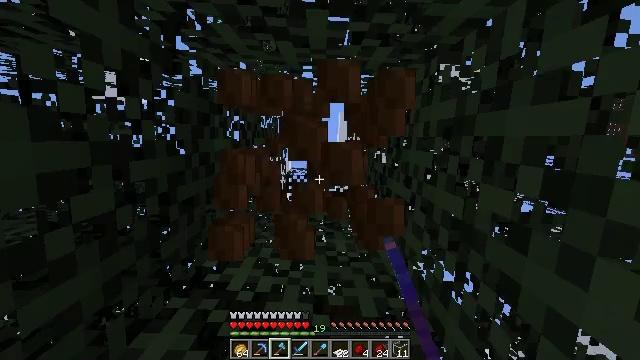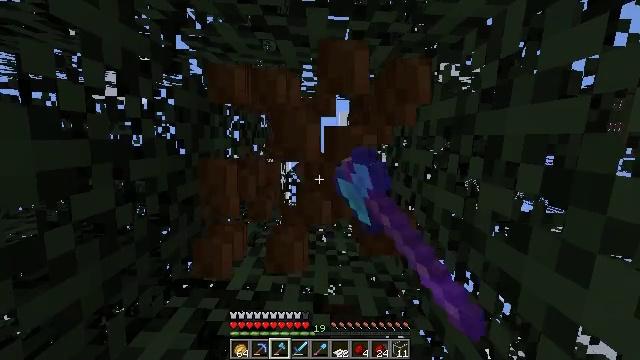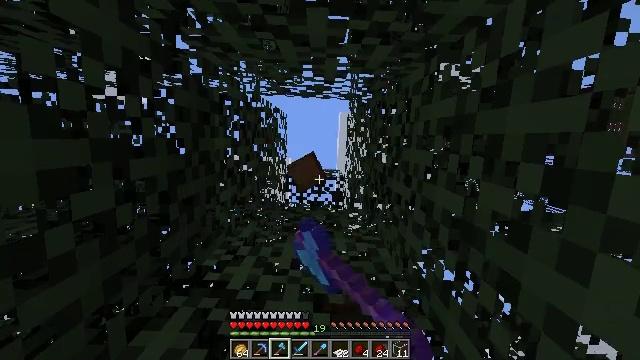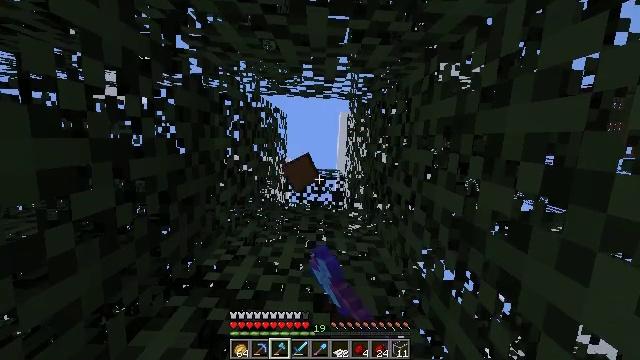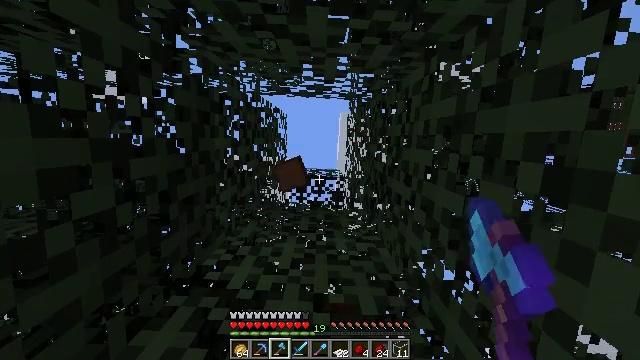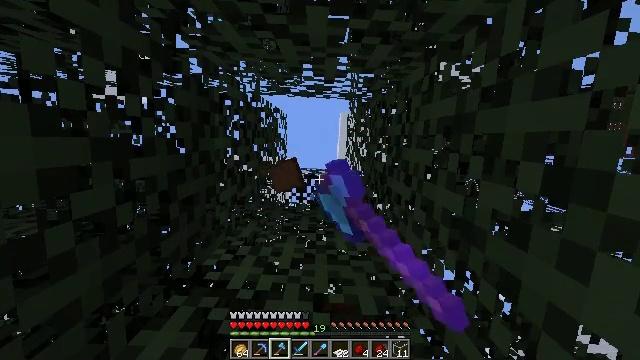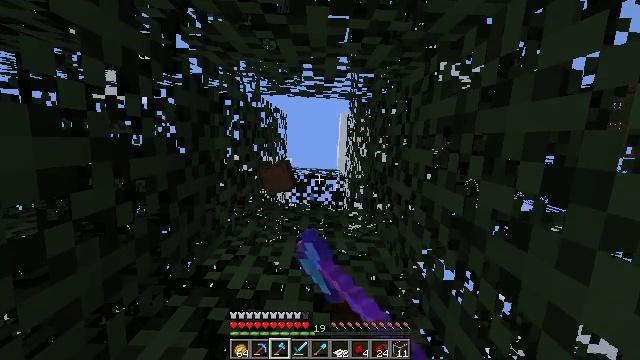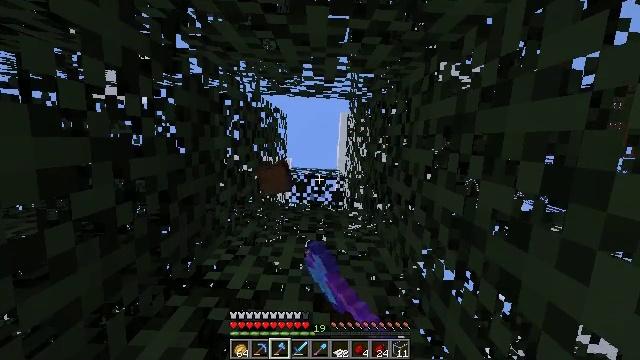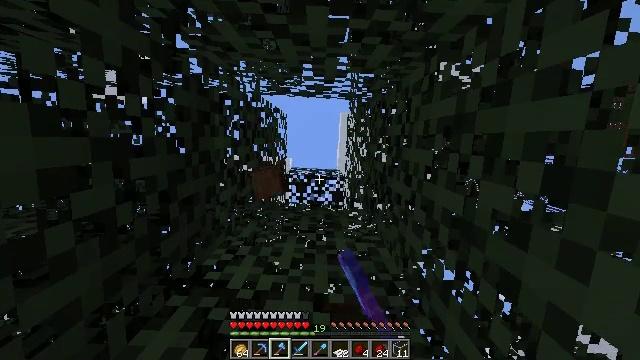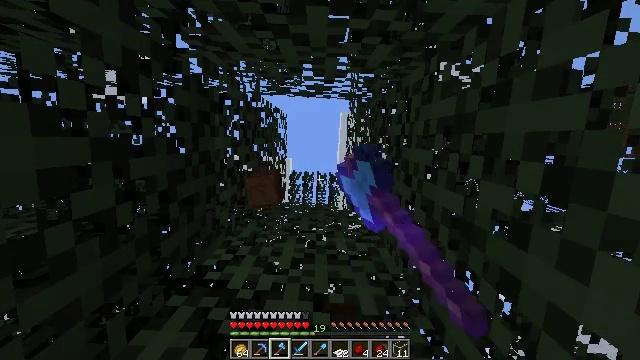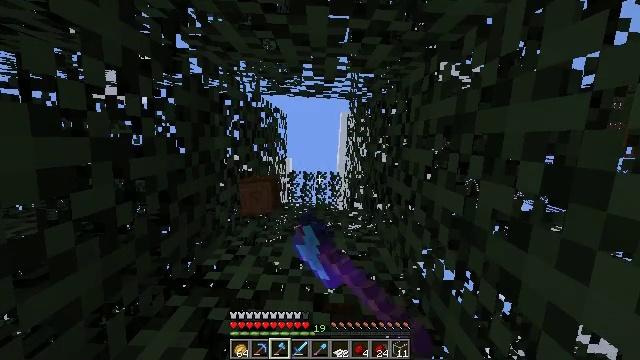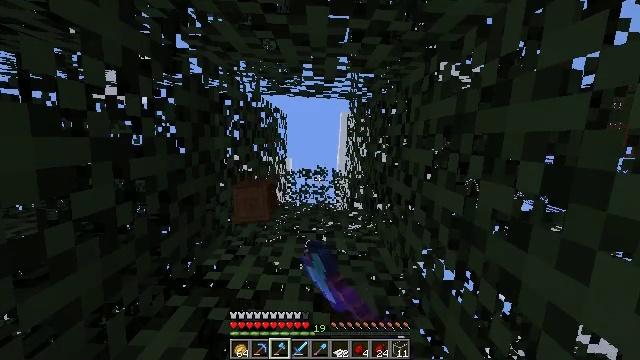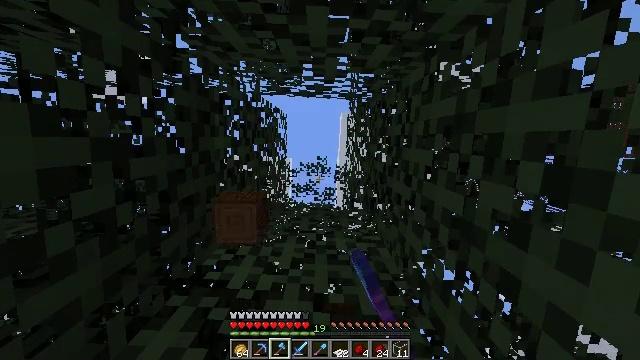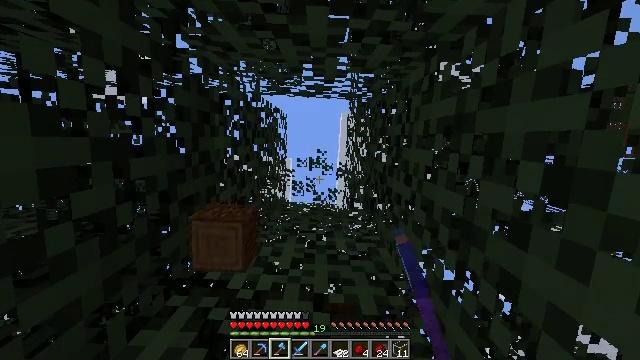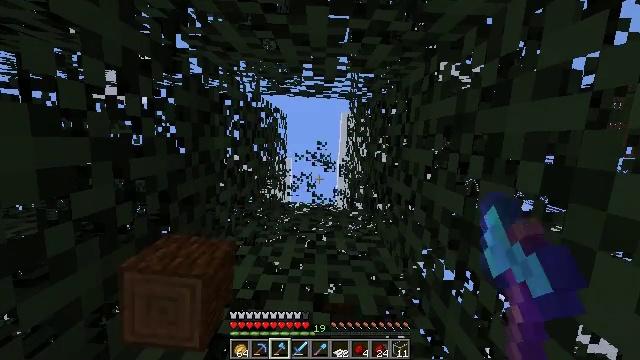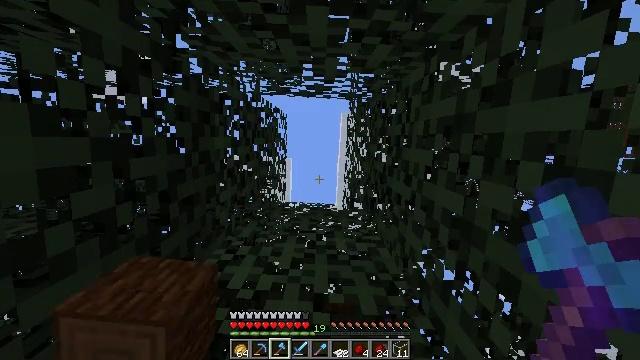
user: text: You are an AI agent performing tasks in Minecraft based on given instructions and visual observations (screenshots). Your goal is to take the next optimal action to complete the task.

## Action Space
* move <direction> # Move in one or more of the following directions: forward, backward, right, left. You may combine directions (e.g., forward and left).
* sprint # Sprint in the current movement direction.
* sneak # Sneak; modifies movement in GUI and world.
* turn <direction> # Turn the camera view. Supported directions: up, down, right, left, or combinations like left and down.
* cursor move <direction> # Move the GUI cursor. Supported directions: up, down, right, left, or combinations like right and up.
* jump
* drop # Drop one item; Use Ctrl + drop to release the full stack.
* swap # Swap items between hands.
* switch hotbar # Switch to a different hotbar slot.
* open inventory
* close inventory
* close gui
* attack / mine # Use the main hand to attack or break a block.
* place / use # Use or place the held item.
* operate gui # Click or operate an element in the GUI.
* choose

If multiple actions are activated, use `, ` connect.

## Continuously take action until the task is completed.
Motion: motion action
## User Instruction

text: Break the spruce leaves to clear the area.
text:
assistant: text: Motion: attack / mine
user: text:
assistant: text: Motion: attack / mine
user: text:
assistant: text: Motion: attack / mine
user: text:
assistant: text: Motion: attack / mine
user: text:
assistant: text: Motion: attack / mine
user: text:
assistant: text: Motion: attack / mine
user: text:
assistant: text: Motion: attack / mine
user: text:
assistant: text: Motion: attack / mine
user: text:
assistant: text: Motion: attack / mine
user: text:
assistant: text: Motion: attack / mine
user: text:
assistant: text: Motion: attack / mine
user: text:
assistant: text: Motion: attack / mine
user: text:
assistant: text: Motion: attack / mine
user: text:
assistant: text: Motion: attack / mine
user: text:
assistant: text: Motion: attack / mine
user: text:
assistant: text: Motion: attack / mine
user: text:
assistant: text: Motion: attack / mine
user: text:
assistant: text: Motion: attack / mine
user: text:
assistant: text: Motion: attack / mine
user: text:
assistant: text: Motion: turn down, attack / mine
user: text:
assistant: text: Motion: turn down, attack / mine
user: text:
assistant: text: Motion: turn down, attack / mine
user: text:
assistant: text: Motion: turn down, attack / mine
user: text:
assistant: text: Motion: turn down, attack / mine
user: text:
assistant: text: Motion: turn down, attack / mine
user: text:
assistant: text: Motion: attack / mine
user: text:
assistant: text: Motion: attack / mine
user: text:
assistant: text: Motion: attack / mine
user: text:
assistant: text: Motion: attack / mine
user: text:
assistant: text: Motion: attack / mine